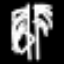
Label: pants